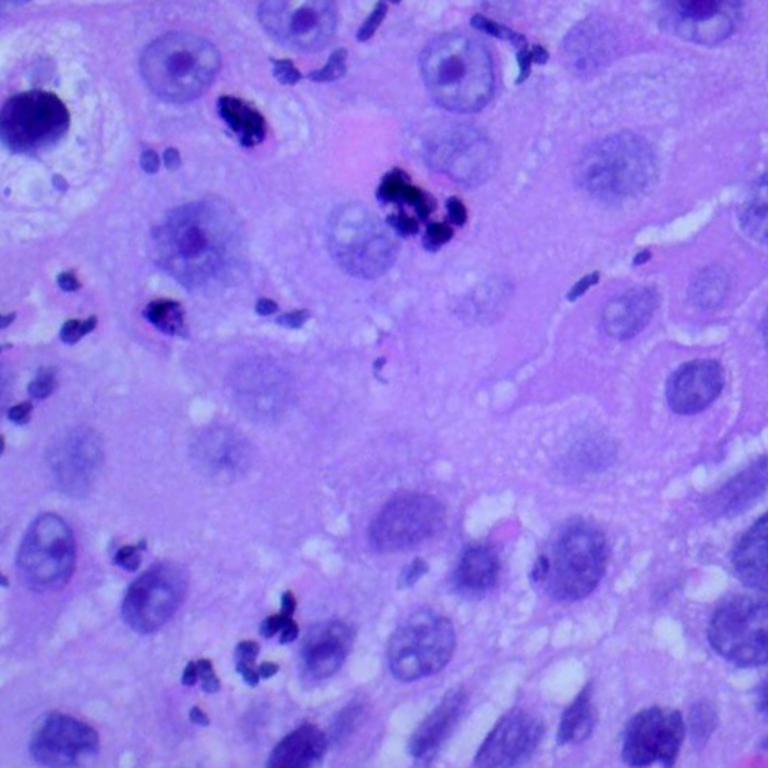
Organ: lung
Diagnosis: squamous carcinomas